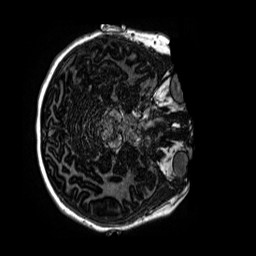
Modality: MP2RAGE
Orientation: axial
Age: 10
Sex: female
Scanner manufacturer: siemens
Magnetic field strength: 3 T
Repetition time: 4 s
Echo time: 0.00299 s